Question: Here's the situation:
I have a predetermined GPS route that the user will run. The route has some checkpoints and the user should pass near all of them (think of them as a racing game checkpoint, that prevents the user from taking shortcuts). I need to ensure that the user passes through all the checkpoints.
I want to determine an area that will be considered inside a checkpoint's radius, but I don't want it to be just a radial area, it should be an area taking into consideration the form of the path.
Didn't understand it? Neither did I. Look at this poorly drawn image to understand it better:

The black lines represents the pre-determined path, the blue ball is the checkpoint and the blue polygon is the wanted area. The green line is a more precise user, and the red line is a less accurate user (a drunk guy driving maybe? lol). Both lines should be inside the polygon, but a user who skips totally the route shouldn't.
I already saw somewhere here a function to check is the user is inside a polygon like this, but I need to know how to calculate the polygon.
Any suggestions?
I'm considering using the simple distanceTo() function to just draw an imaginary circle and check if the user is there. That's good because is so much simple to implement and understand, and bad because to make sure the most erronic user passes whithin the checkpoint I would need a big radius, making the correct user enter the checkpoint area sooner than expected.
And just so you guys understand the situation better, this is for an app that is supposed to be used in traffic (car or bus), and the checkpoints should be landmarks or spots that divides your route, for example, somewhere where traffic jam starts or stops.
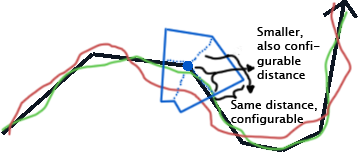
Answer: You could just check the distance between the two, assuming you know the GeoLocation of the checkpoint.
Use the <URL> function and setup a threshold of however many meters the user needs to be from the checkpoint to continue on.
Since you want to avoid distanceTo, here is a small function I wrote a while back to check if a point is in a polygon:
'''
public boolean PIP(Point point, List<Point> polygon){
boolean nodepolarity=false;
int sides = polygon.size();
int j = sides -1;
for(int i=0;i<sides;i++){
if((polygon.get(i).y<point.y && polygon.get(j).y>=point.y) ||(polygon.get(j).y<point.y && polygon.get(i).y>=point.y)){
if (polygon.get(i).x+(point.y-polygon.get(i).y)/(polygon.get(j).y-polygon.get(i).y)*(polygon.get(j).x-polygon.get(i).x)<point.x) {
nodepolarity=!nodepolarity;
}
}
j=i;
}
return nodepolarity; //FALSE=OUTSIDE, TRUE=INSIDE
}
'''
'List<Point> polygon' is a list of the points that make up a polygon.
This uses the <URL> to determine how many intersections a ray makes through the polygon.
All you would need to do is create the 'boundary' around the area you need with GeoPoints being translated into pixels using the <URL> method.
Store those points into a List<> of points, and you should be all set.